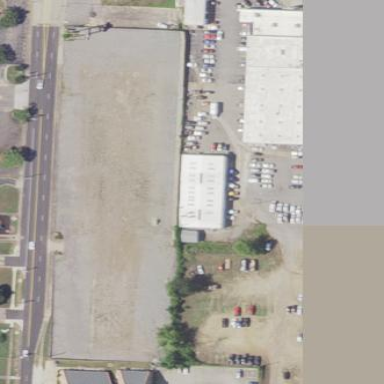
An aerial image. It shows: Shop that sells cars.